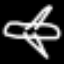
Label: airplane